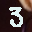
Label: 3